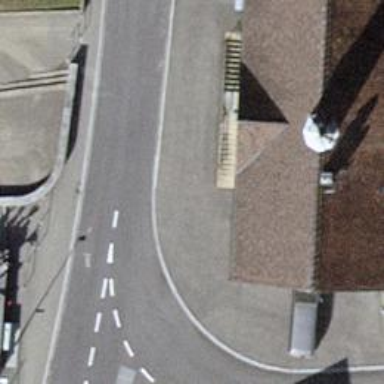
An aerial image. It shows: Bus stop with platform for public transport.